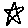
Label: star